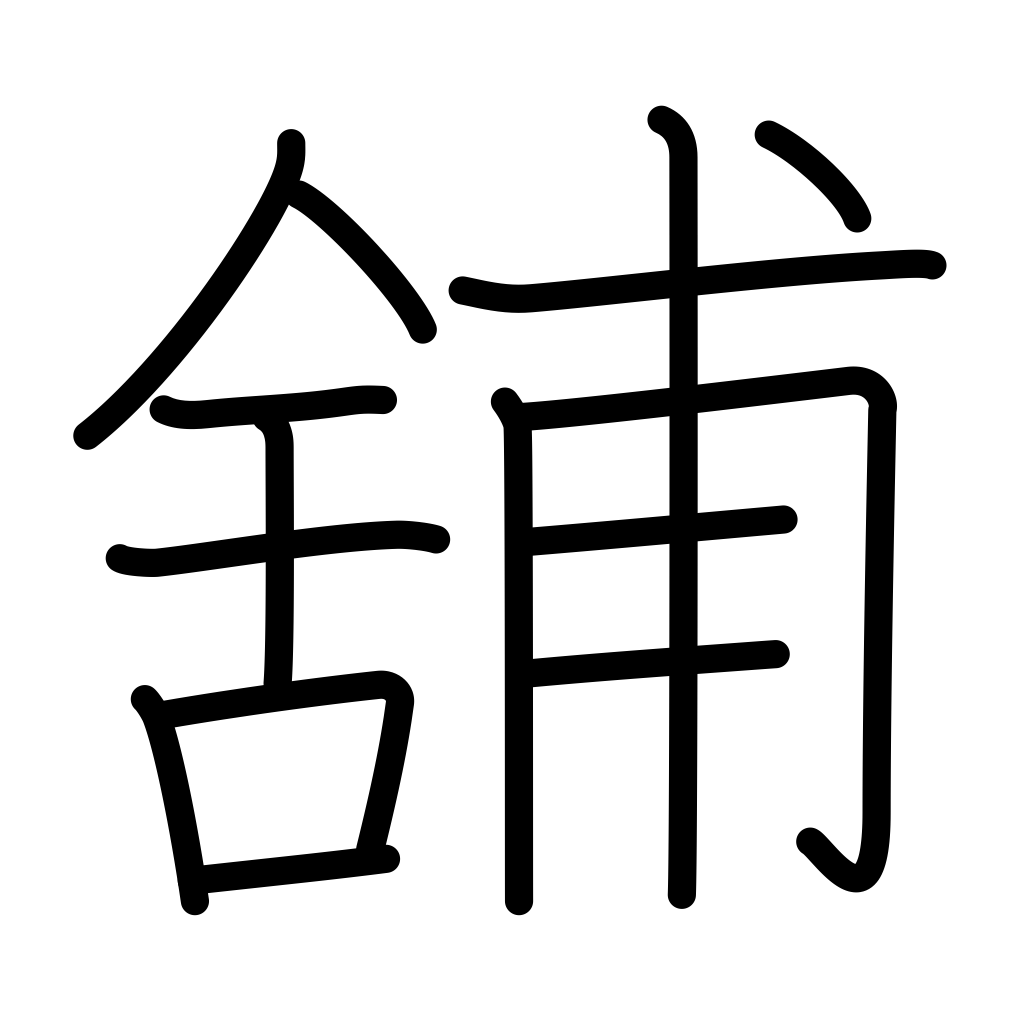
Meaning: shop, store